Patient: sex M, age 33
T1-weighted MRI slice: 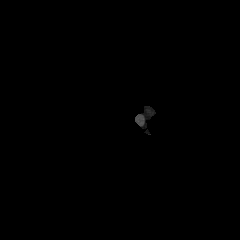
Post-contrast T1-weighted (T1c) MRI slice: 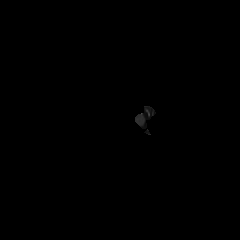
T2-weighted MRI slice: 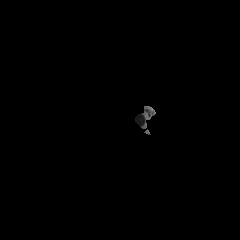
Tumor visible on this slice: no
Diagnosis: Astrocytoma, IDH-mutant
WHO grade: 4